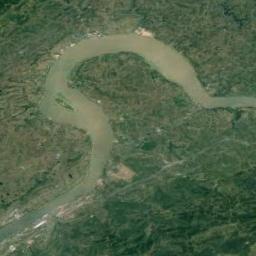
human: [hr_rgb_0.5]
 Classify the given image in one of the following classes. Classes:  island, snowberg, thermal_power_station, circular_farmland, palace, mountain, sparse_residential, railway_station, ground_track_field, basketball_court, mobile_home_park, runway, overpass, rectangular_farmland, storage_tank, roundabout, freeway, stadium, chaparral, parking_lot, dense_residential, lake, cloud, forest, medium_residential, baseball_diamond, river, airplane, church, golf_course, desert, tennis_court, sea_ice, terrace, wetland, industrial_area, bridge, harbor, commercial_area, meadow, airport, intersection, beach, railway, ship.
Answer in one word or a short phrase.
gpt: river